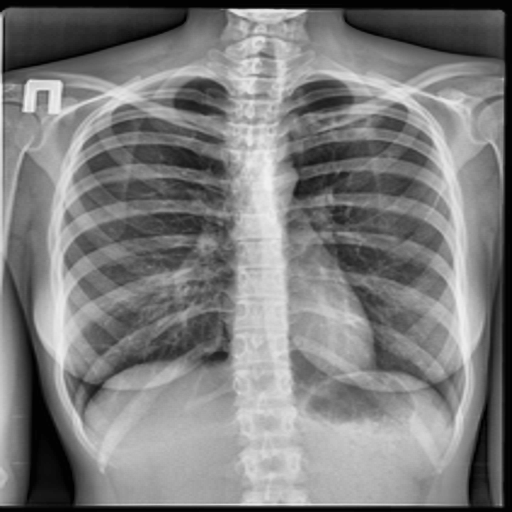
Finding: TUBERCULOSIS